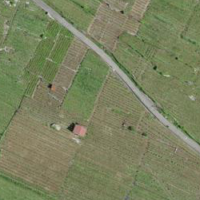
EUNIS habitat code: 40
Species observed at this site:
Erodium cicutarium